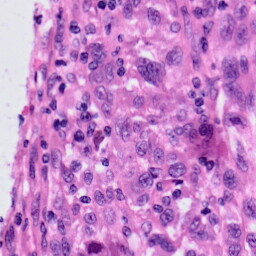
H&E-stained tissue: Skin